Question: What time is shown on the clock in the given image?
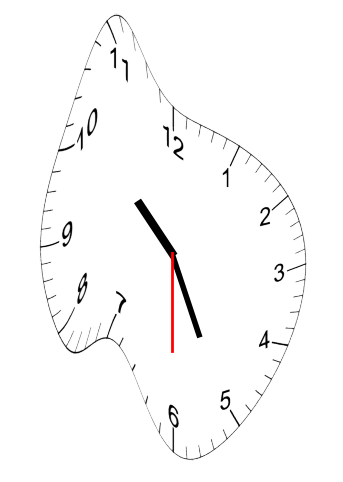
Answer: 10:25:30